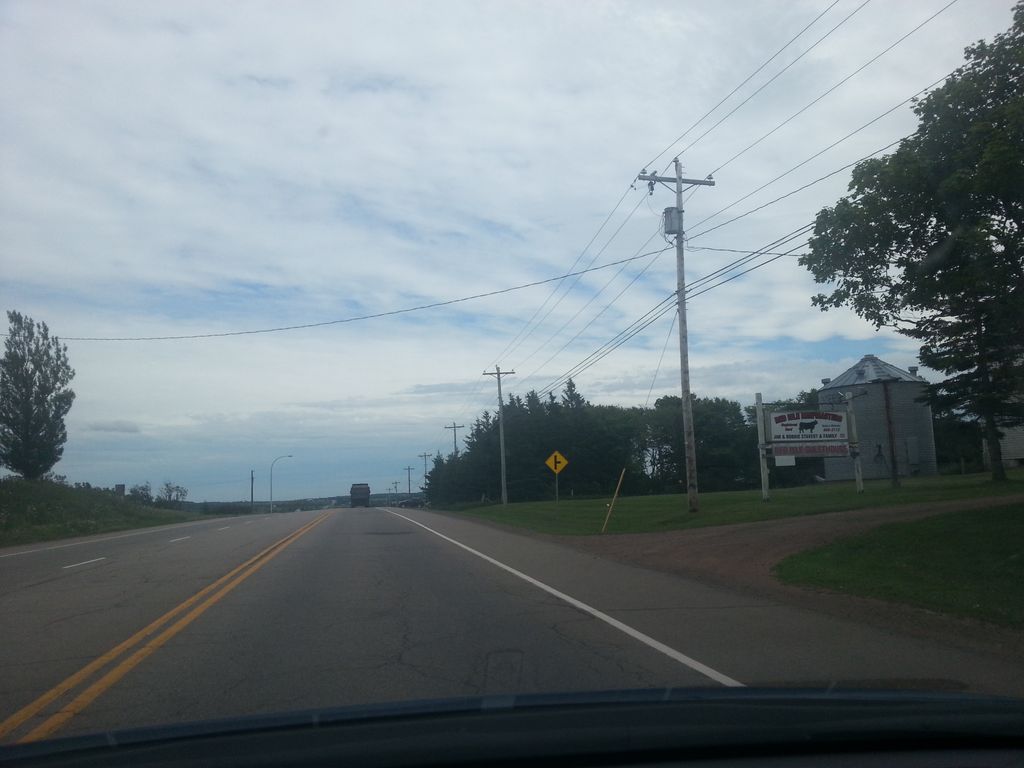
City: charlottetown